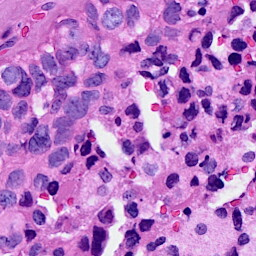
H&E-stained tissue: Breast